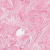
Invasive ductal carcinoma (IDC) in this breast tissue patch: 0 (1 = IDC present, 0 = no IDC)